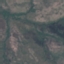
Land use / land cover class: HerbaceousVegetation